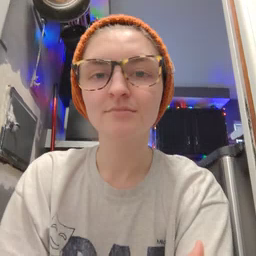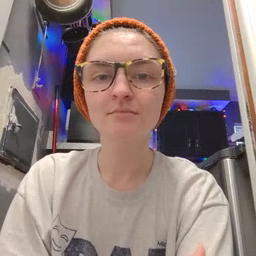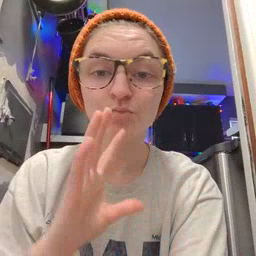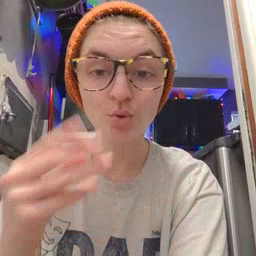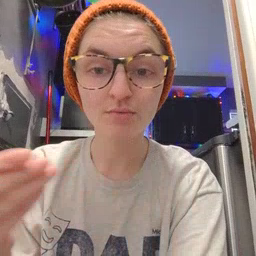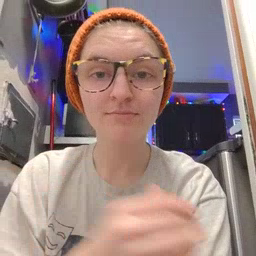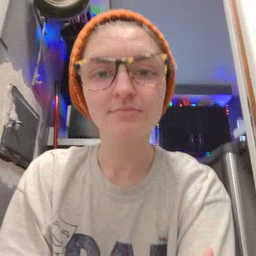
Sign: story